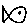
Label: fish